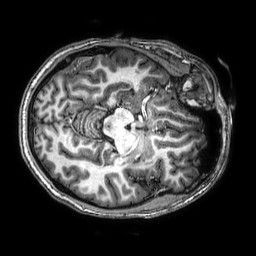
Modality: T1w
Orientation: axial
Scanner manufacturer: philips
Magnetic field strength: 3 T
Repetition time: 0.008 s
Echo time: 0.003552 s